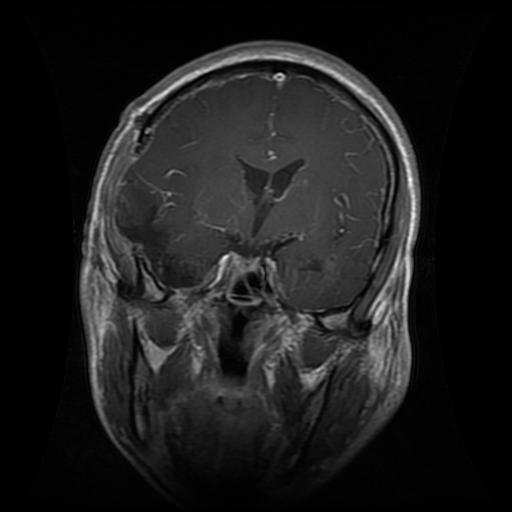
Label: glioma